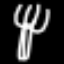
Label: fork